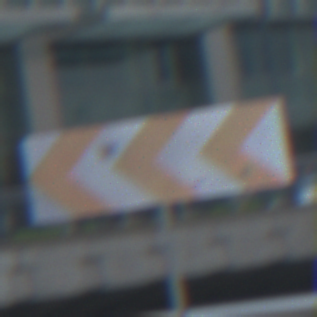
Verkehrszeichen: RichtungstafelnInKurvenGrossRechts
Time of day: MorningAfternoon
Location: Outdoor (Urban)
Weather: PartlyCloudy
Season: NotSpecified
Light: Natural